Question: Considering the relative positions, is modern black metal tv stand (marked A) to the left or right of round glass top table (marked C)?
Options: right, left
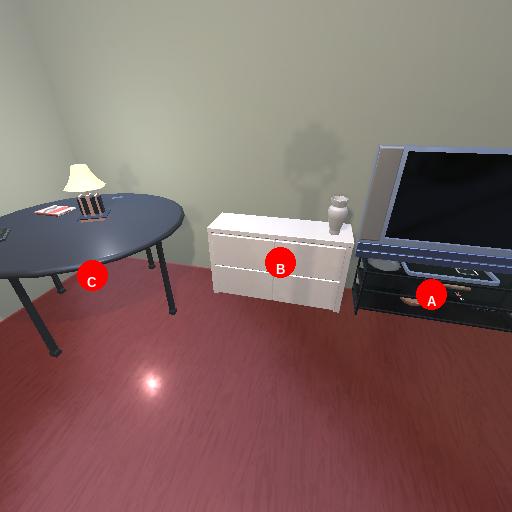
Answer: right